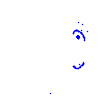
Particle: kaon